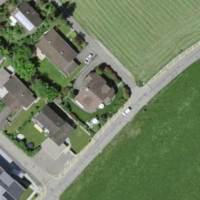
EUNIS habitat code: 55
Species observed at this site:
Neottia ovata